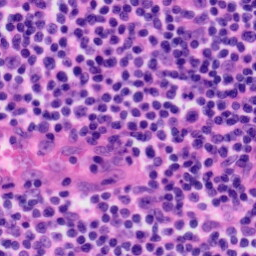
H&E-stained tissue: Tonsil